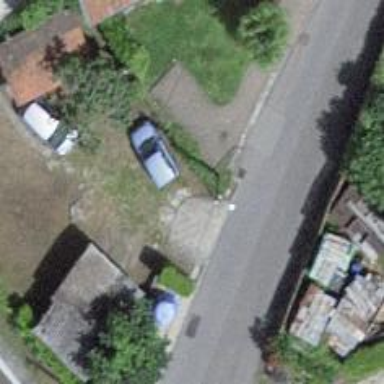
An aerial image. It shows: Recycling container at amenity designated for recycling.